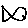
Label: fish